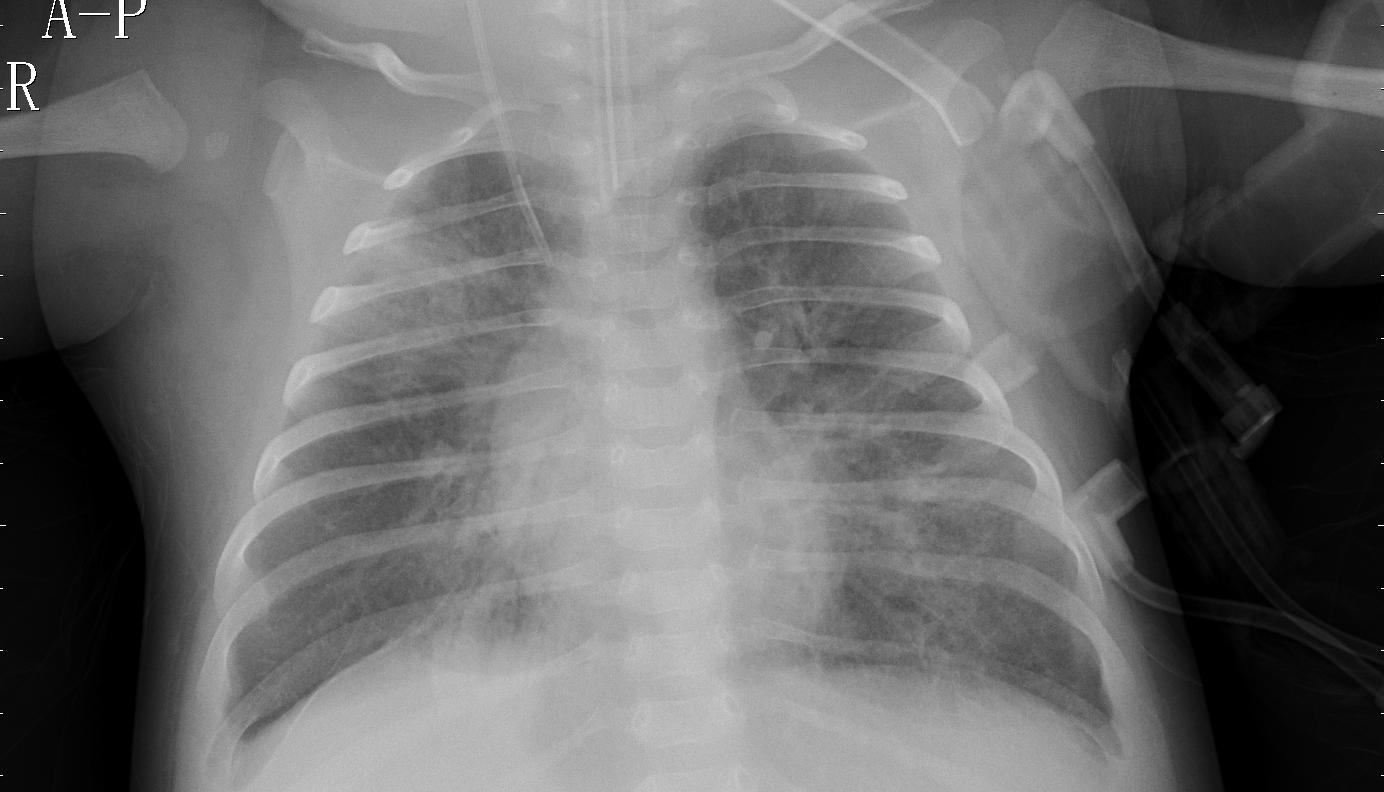
Diagnosis: PNEUMONIA